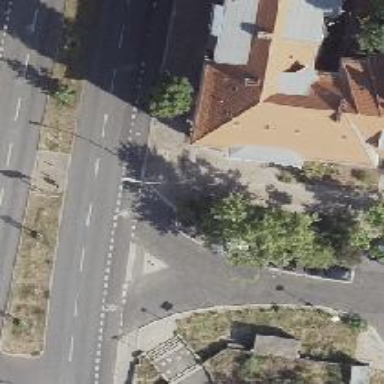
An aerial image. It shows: Unmarked crossing on the road.